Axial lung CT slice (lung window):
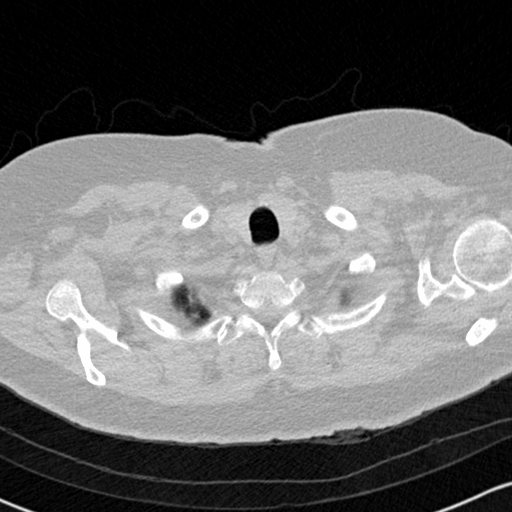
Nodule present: no